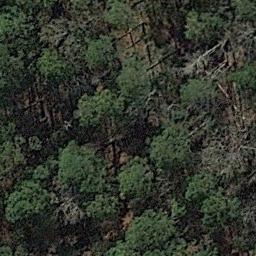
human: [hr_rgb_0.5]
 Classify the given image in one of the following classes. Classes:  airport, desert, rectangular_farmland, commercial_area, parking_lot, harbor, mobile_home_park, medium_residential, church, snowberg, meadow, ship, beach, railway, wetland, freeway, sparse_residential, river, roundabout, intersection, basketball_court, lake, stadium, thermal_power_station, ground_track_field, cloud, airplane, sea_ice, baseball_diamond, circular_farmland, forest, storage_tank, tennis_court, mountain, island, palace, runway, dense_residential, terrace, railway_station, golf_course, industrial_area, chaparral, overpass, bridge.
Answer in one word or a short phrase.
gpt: forest